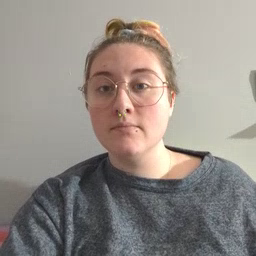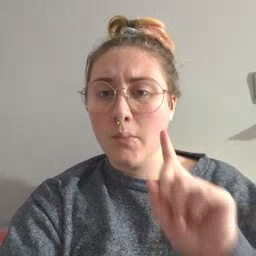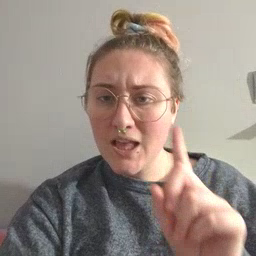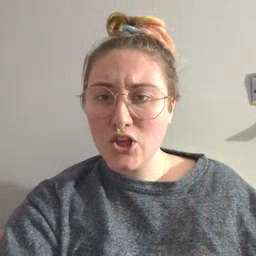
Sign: where